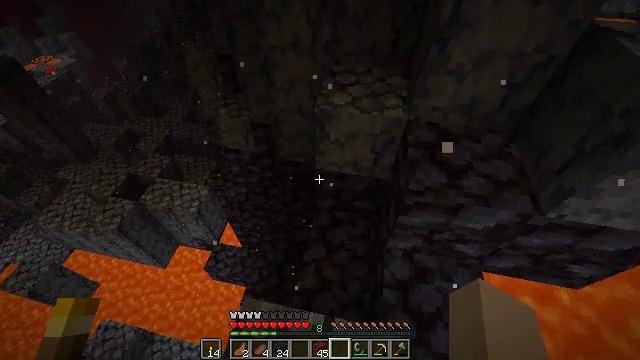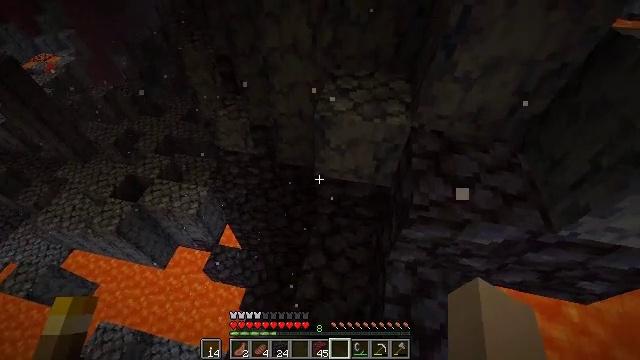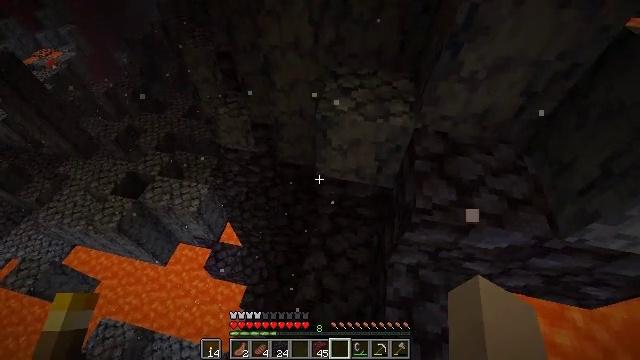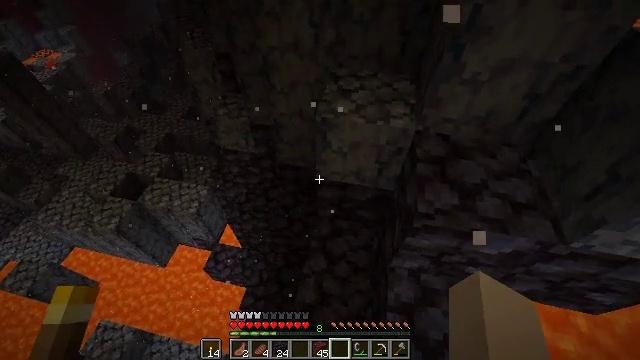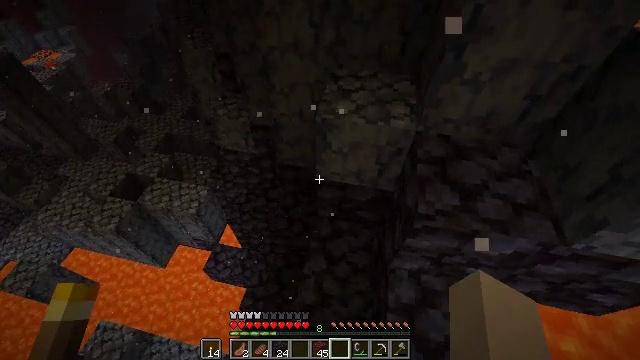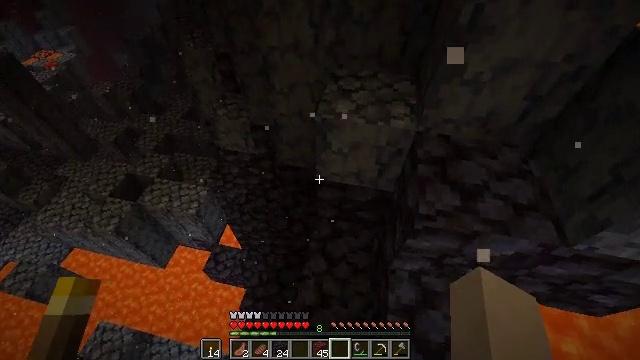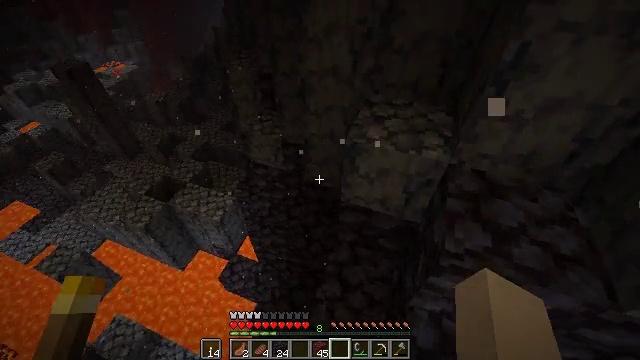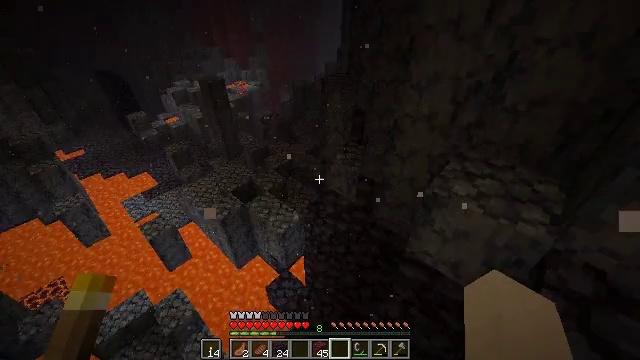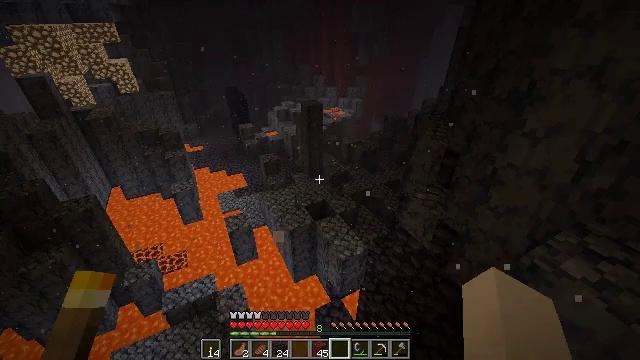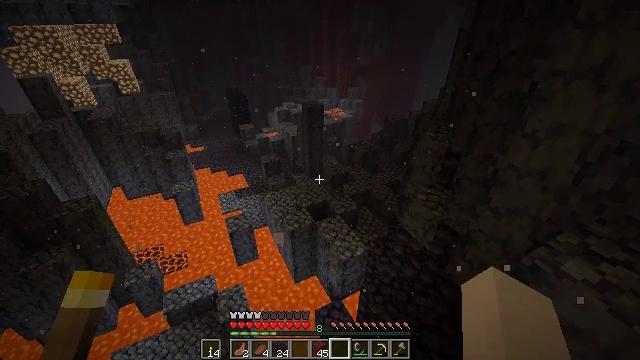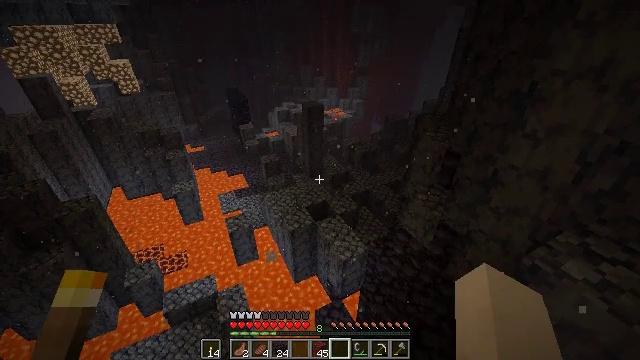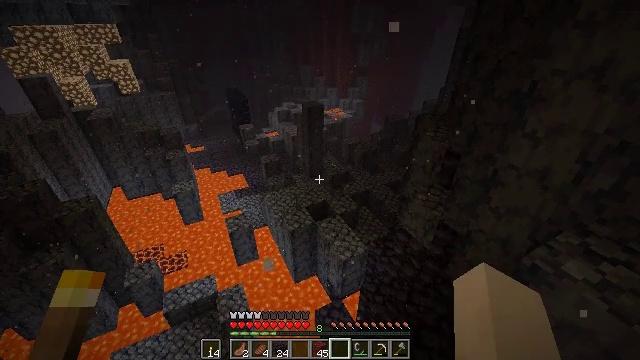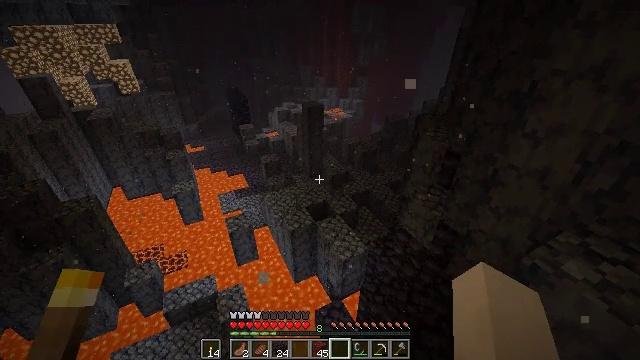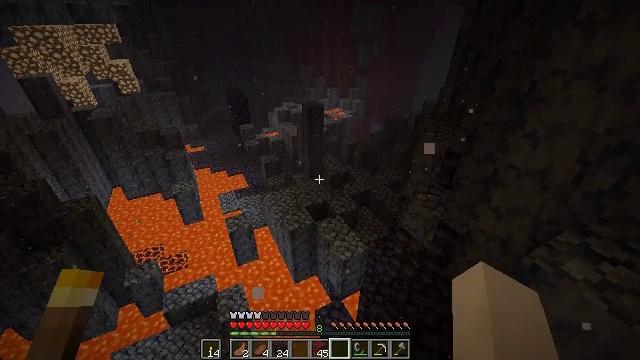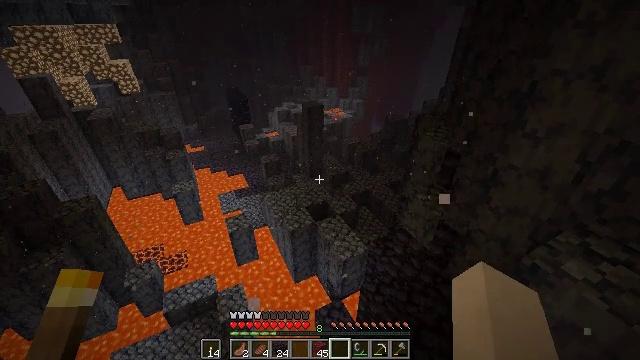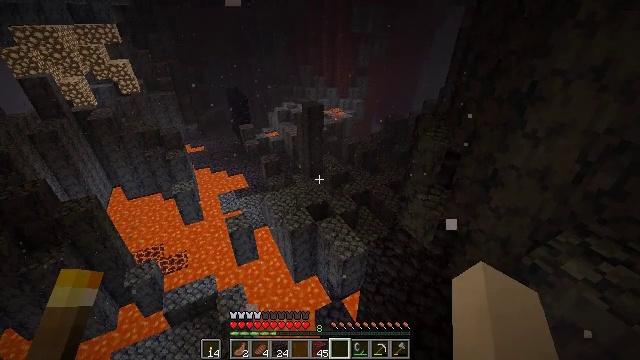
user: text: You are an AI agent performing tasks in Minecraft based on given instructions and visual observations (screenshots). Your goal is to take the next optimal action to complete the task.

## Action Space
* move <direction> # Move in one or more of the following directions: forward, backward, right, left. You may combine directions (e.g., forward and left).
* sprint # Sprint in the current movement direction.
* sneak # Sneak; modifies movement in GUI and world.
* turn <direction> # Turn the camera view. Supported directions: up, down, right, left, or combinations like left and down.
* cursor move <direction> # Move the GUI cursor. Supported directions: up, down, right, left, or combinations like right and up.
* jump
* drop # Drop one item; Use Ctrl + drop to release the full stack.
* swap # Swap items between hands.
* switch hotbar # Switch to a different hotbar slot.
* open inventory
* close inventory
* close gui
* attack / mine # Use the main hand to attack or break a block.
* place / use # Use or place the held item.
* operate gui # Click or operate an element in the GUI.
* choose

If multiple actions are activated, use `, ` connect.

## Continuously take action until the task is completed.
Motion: motion action
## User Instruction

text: Hunt the magma cube.
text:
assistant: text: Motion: no_op
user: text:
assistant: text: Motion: no_op
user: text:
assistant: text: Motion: no_op
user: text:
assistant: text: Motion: no_op
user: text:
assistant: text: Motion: no_op
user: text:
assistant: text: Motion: turn left and up
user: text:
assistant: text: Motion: turn left and up
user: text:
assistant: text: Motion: turn left and up
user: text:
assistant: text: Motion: no_op
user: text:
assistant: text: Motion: no_op
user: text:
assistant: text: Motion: no_op
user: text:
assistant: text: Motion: no_op
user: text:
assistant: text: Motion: no_op
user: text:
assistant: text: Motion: no_op
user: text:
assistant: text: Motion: no_op
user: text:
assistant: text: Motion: no_op
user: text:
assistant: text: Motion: no_op
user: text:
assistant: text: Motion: no_op
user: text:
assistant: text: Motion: no_op
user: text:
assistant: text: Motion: no_op
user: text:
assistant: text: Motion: no_op
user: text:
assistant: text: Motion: no_op
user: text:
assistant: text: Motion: no_op
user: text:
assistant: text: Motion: no_op
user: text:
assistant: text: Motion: move right, turn right and down
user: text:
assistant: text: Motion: move right, turn right and down
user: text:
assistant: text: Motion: move forward and move right, turn down
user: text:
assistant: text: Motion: move forward and move right, turn down
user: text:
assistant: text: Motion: move forward and move right
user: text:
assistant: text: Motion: move forward and move right